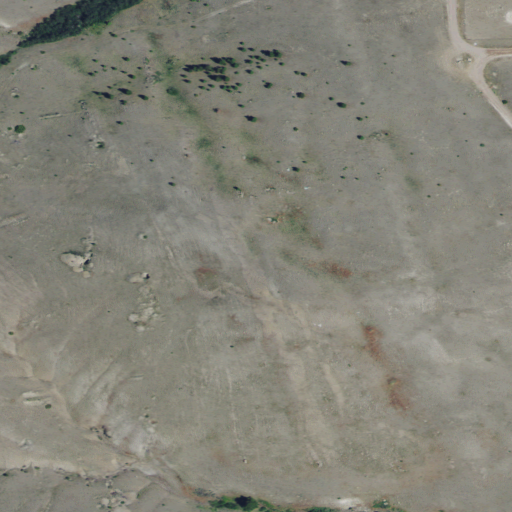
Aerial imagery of mountain in Montana named Stemwinder Hill containing grassland and shrub